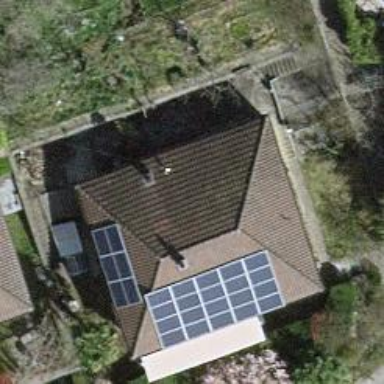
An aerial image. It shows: Solar power generator utilizing photovoltaic technology with solar photovoltaic panels.